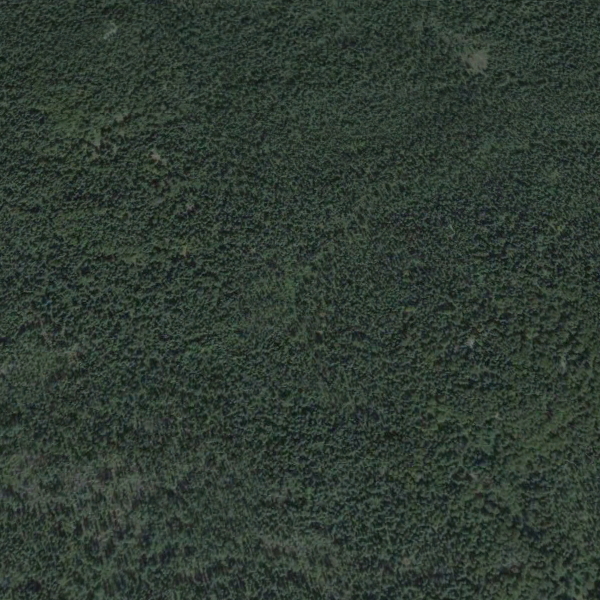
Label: Forest